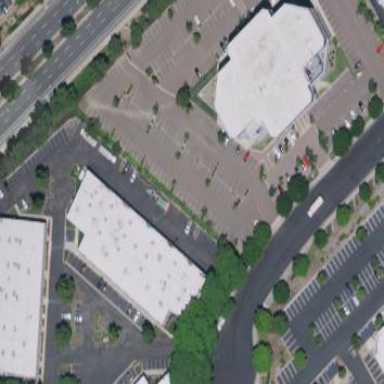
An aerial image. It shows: Office building.